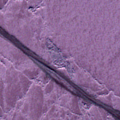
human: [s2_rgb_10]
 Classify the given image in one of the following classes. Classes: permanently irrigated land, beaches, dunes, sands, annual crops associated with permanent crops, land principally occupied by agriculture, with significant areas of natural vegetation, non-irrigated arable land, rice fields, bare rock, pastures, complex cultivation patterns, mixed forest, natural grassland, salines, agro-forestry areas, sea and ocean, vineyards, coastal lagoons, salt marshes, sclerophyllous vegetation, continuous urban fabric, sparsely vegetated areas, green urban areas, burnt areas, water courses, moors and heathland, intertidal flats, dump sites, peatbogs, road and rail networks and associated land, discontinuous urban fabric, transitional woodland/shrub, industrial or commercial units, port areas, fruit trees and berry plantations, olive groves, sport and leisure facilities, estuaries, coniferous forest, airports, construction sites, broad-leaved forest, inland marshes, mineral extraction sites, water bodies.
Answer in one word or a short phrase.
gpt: sea and ocean